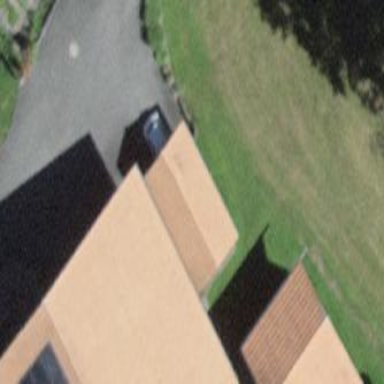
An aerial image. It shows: Shed.